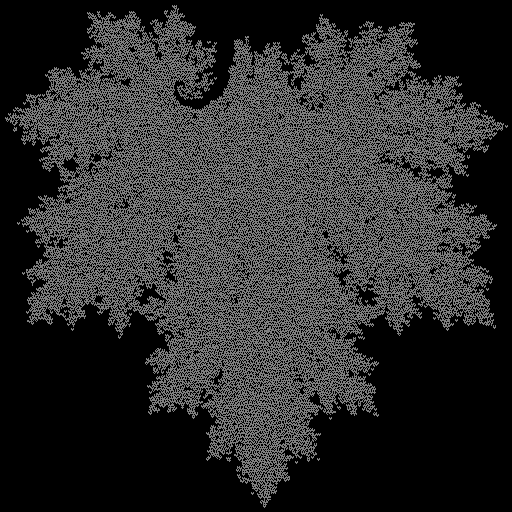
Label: maple_leaf